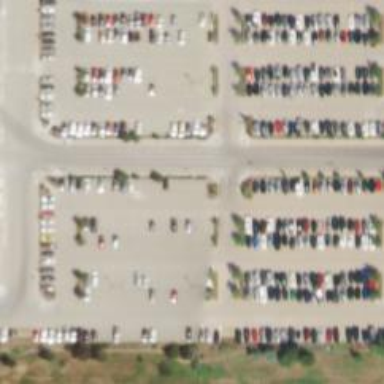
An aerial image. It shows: Parking area with surface dedicated for park and ride.